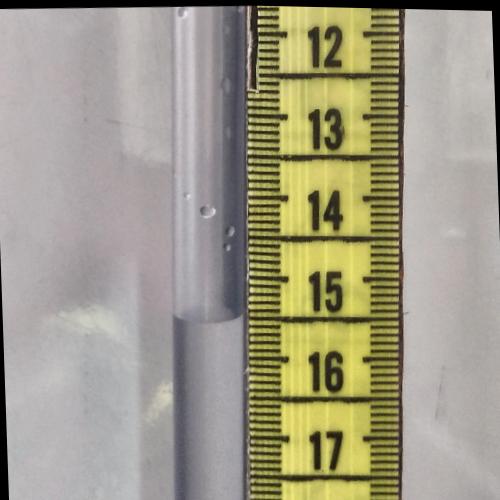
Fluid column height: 15.5 cm